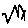
Label: zigzag